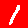
Digit: 1